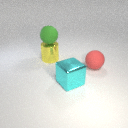
large yellow metal cylinder behind large red rubber sphere